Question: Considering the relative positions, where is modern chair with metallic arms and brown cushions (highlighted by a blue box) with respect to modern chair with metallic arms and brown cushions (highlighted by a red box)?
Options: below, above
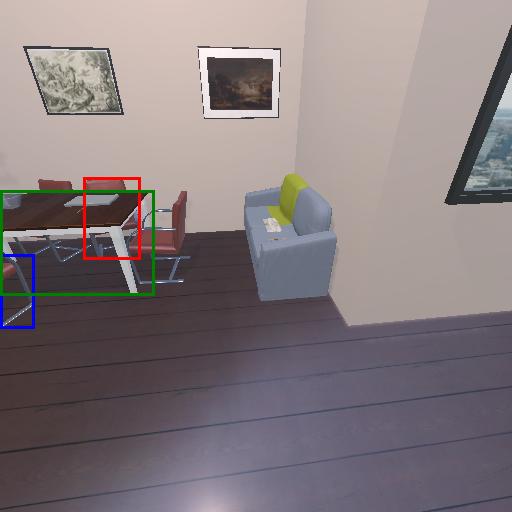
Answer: below